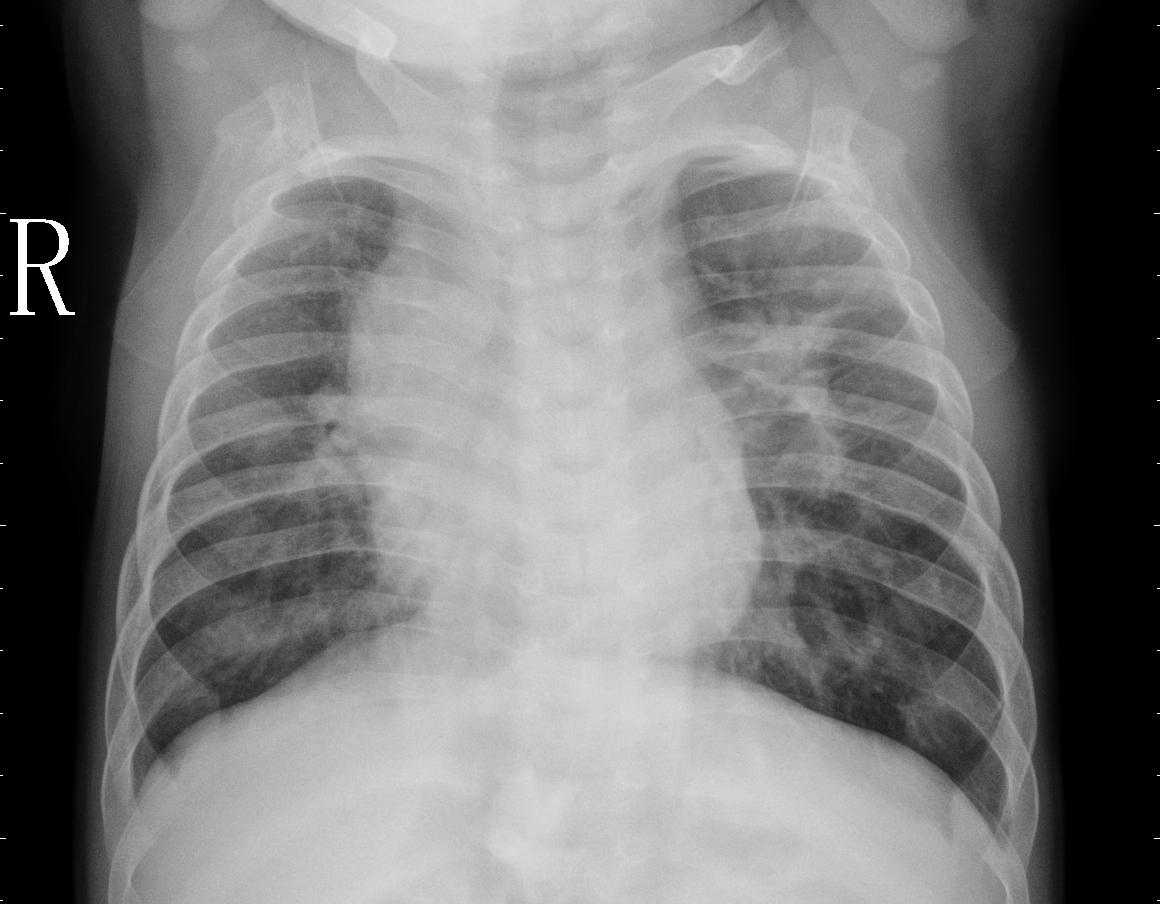
Diagnosis: PNEUMONIA